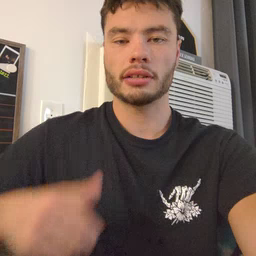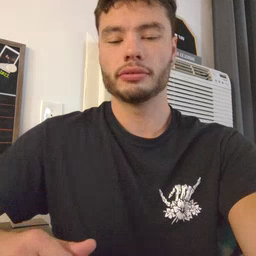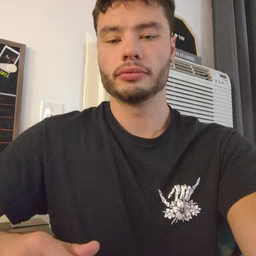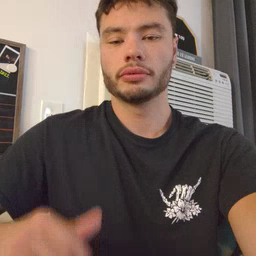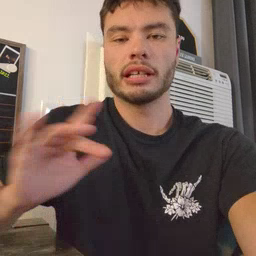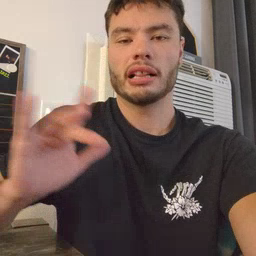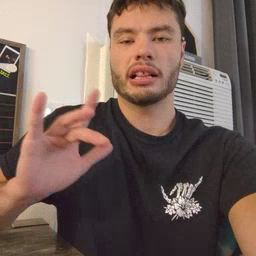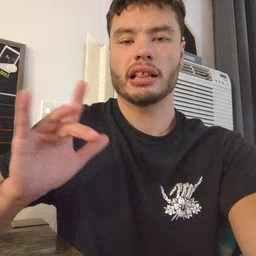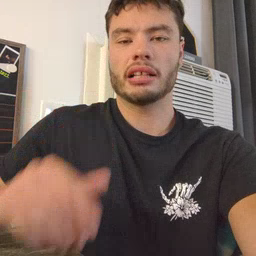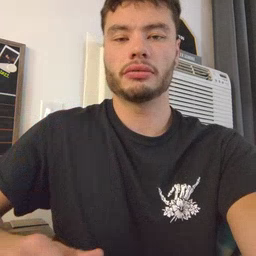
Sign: yucky